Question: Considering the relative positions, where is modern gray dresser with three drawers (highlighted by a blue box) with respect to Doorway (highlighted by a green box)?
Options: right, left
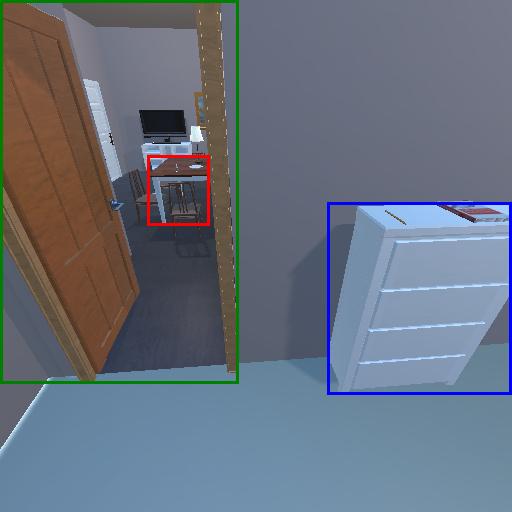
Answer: right